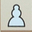
Piece: wP